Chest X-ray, PA view. Patient: 40 years old, sex M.
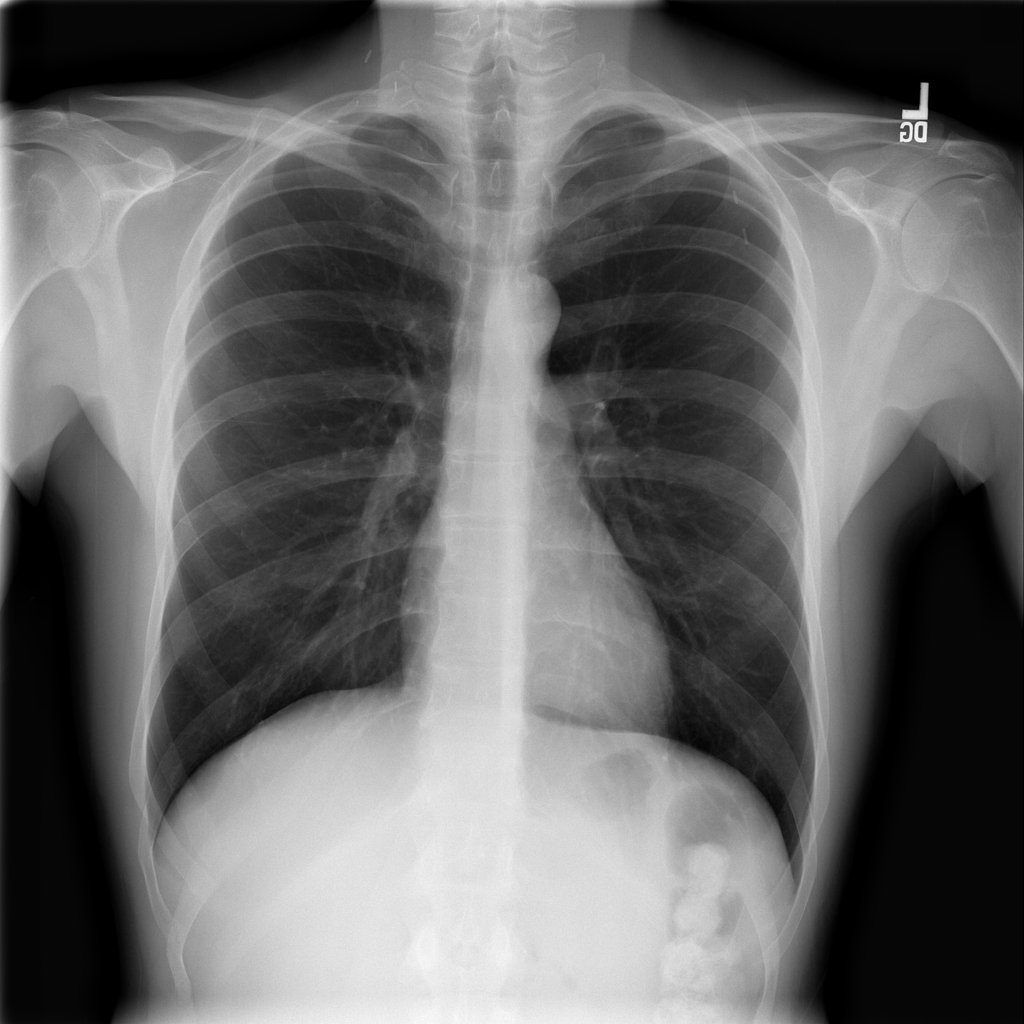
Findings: No Finding